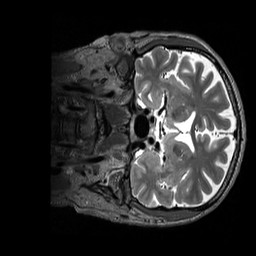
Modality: T2w
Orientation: coronal
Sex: male
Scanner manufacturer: siemens
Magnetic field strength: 3 T
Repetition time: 3.2 s
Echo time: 0.409 s